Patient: sex M, age 67
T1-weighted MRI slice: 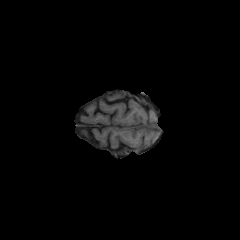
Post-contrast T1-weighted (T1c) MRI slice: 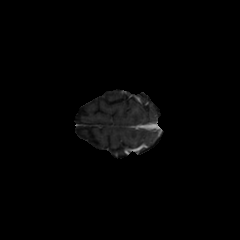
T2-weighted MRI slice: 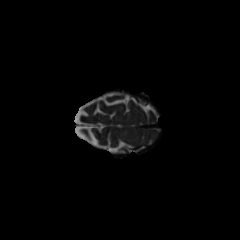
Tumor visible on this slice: no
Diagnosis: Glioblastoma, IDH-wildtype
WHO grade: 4